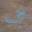
Label: 3